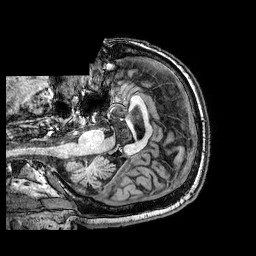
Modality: T1w
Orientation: axial
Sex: male
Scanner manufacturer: philips
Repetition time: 0.00824 s
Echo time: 0.00383 s